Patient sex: M
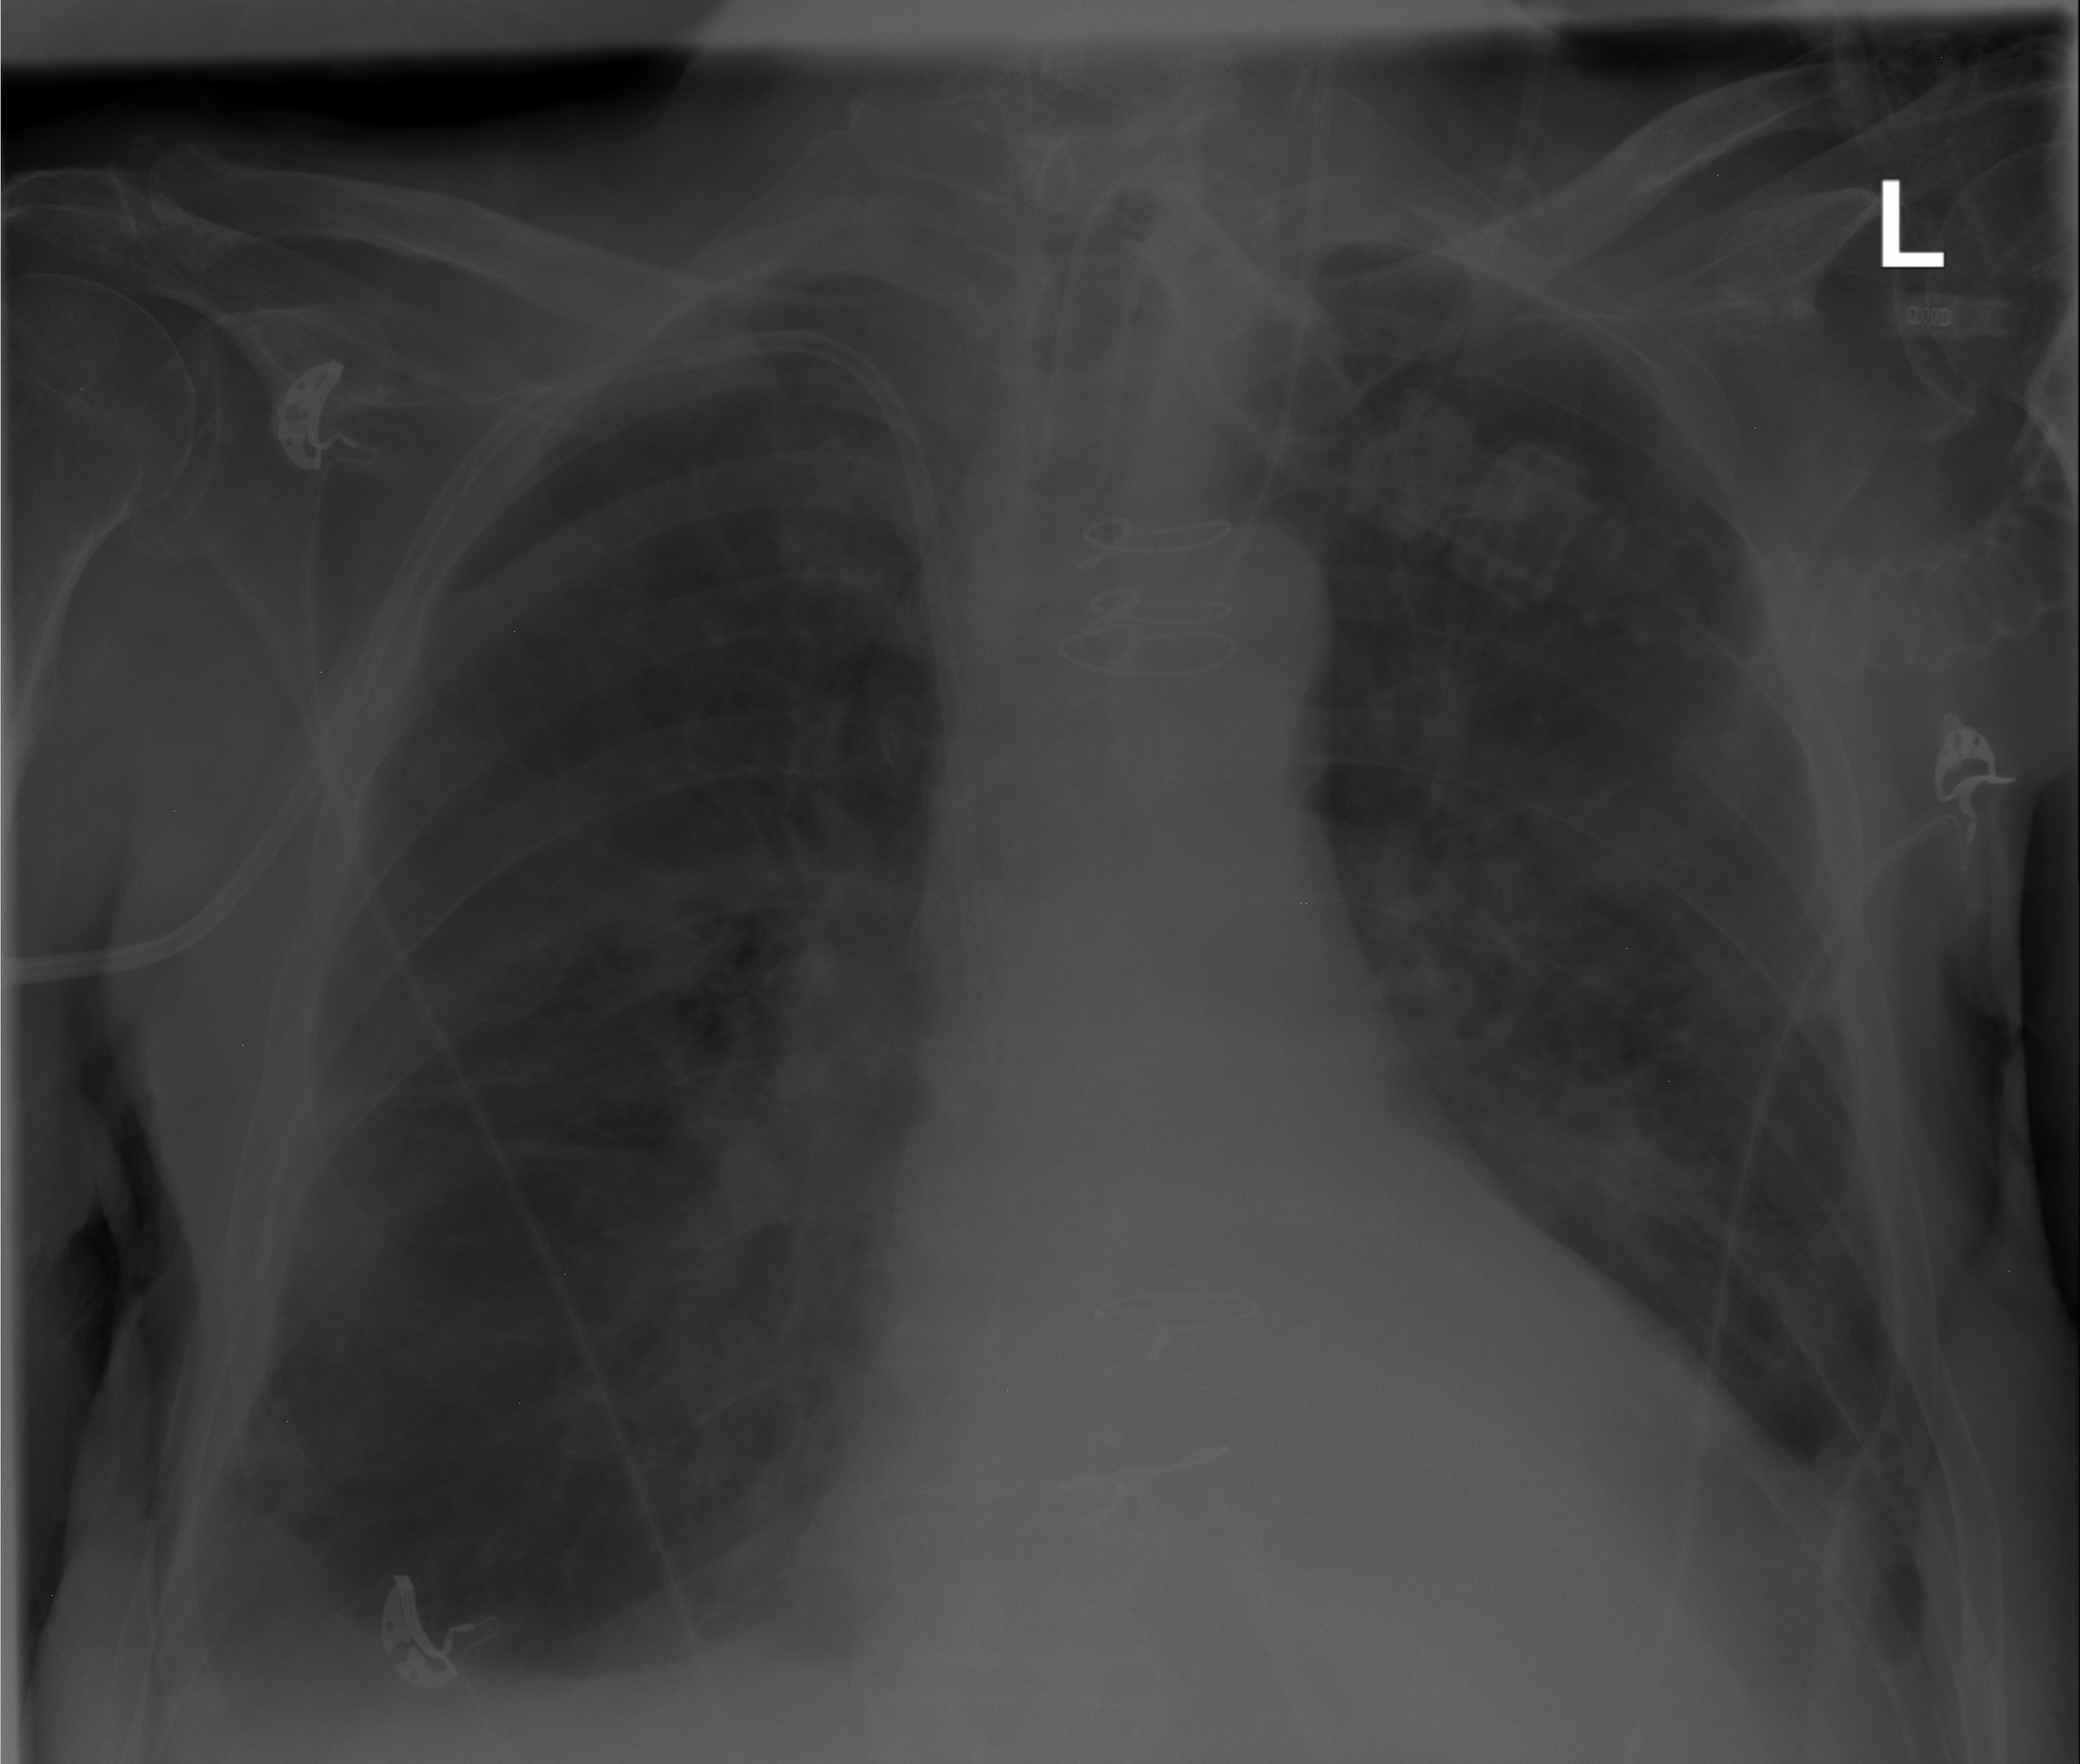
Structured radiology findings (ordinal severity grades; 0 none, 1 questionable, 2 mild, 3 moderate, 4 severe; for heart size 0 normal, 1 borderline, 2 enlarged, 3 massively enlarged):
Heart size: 2
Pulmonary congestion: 2
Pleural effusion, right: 2
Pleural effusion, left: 2
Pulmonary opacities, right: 2
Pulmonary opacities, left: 2
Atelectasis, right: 0
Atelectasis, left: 2